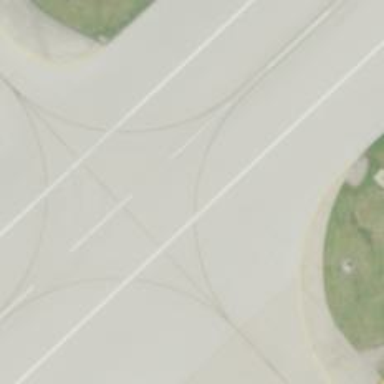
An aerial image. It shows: Image of taxiway at airport.